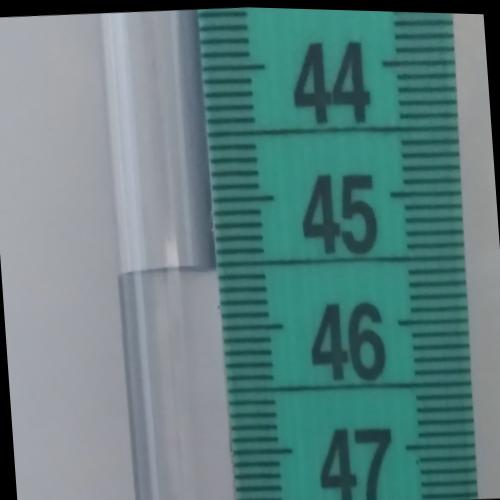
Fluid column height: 45.5 cm